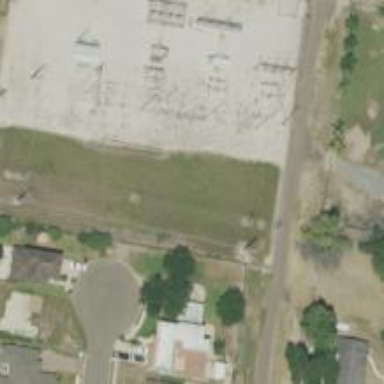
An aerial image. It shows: Power pole.